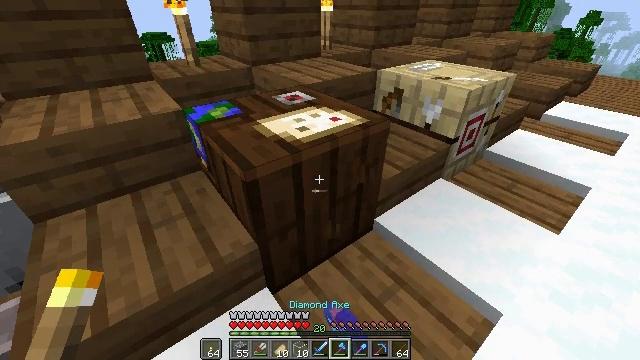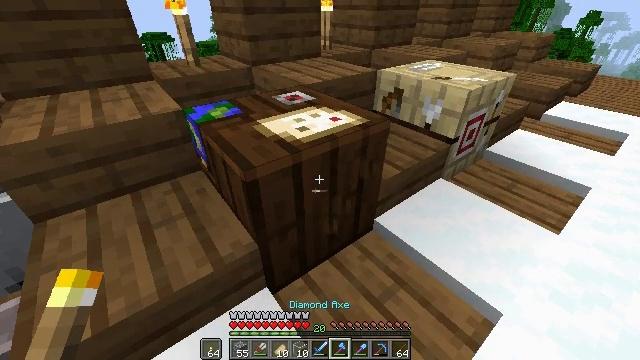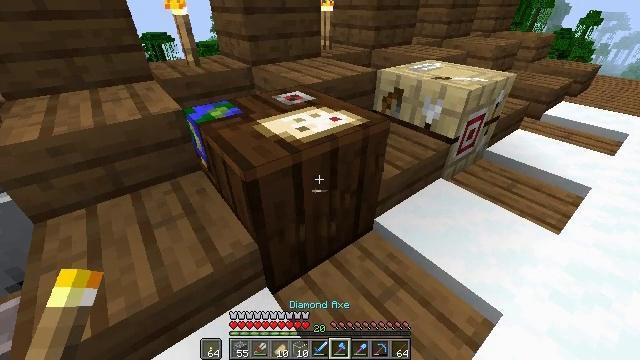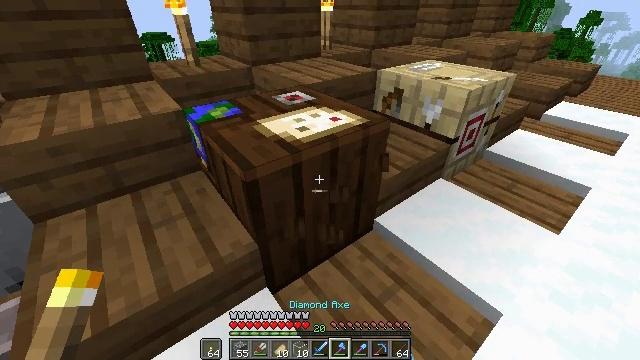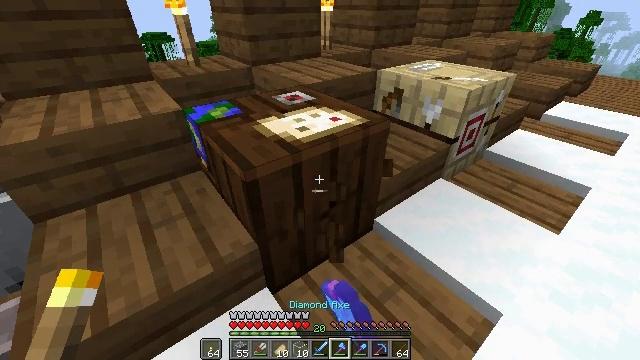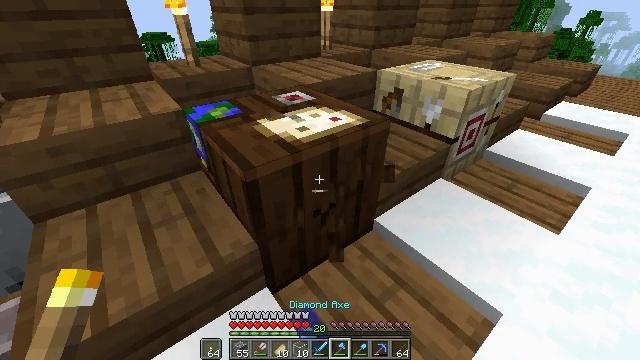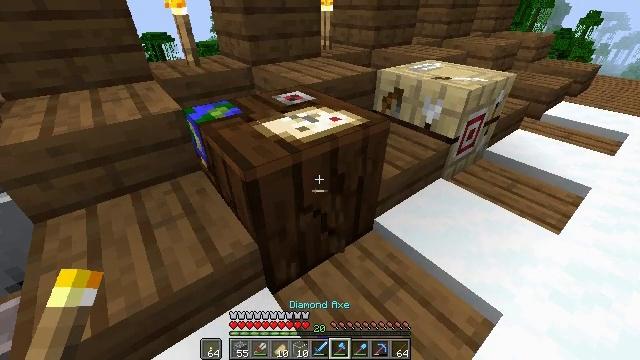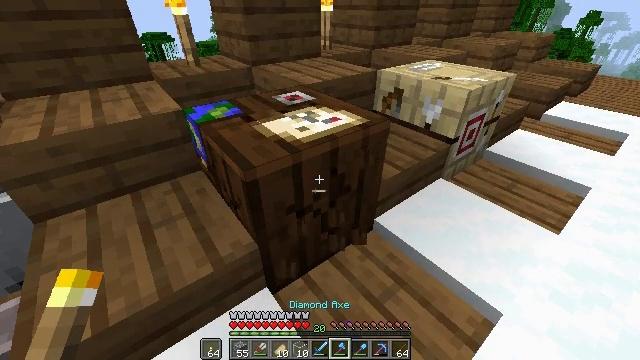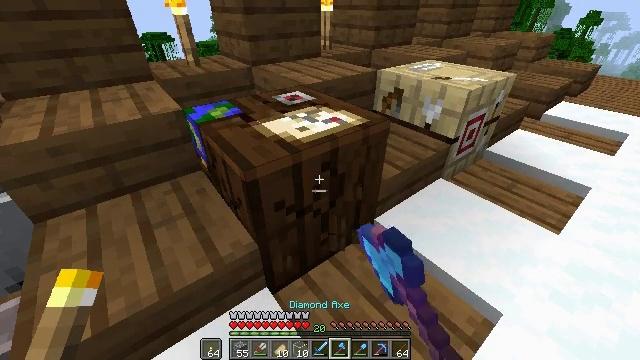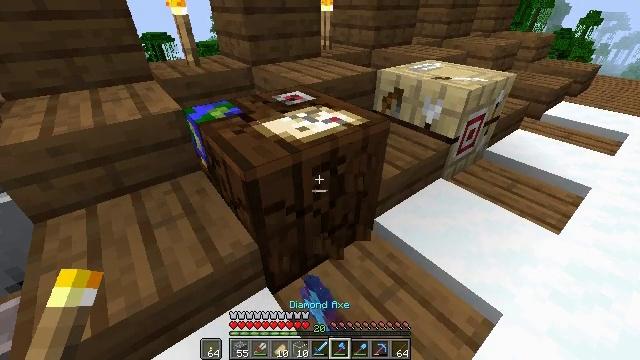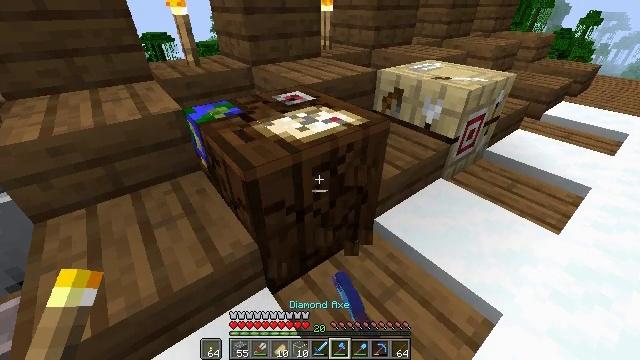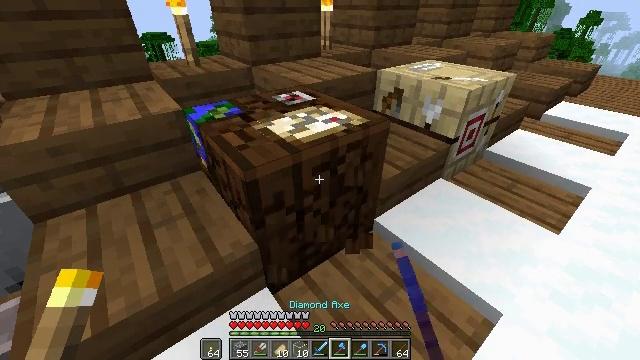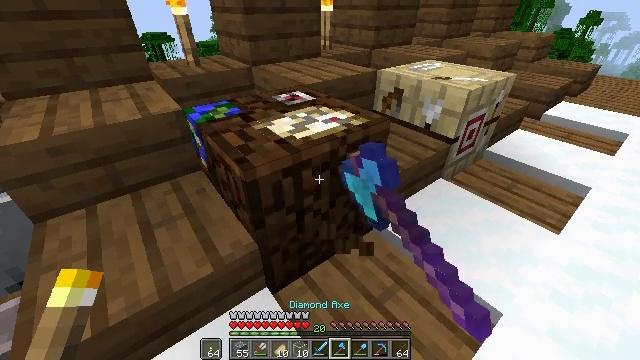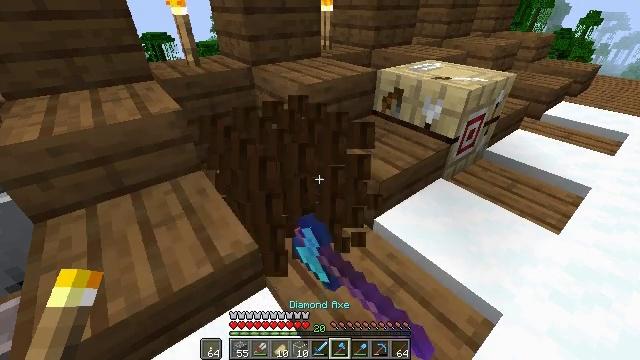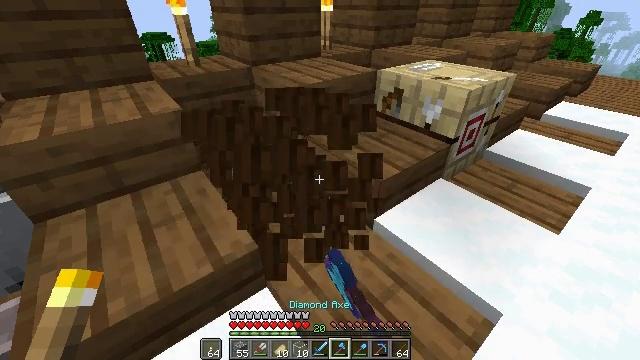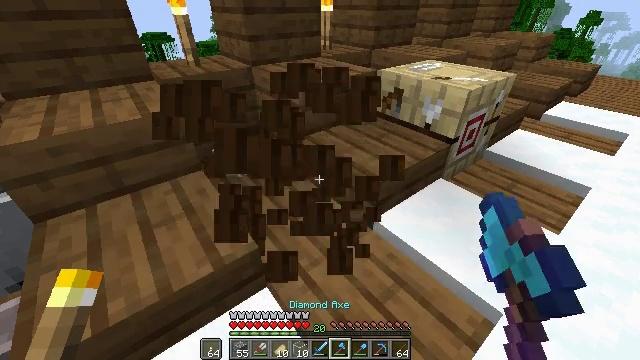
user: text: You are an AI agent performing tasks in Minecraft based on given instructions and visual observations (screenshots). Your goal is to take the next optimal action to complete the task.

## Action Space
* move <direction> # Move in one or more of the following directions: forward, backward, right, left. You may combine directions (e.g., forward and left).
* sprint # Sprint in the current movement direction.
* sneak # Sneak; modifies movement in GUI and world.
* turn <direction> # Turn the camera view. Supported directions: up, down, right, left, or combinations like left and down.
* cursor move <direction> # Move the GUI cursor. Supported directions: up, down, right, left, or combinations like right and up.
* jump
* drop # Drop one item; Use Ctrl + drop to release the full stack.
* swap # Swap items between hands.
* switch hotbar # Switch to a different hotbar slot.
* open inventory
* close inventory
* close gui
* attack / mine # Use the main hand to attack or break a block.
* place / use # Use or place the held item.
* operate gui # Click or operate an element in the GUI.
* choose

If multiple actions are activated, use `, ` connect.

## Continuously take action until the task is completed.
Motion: motion action
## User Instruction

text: Mine the cartography table.
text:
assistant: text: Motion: attack / mine
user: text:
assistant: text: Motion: attack / mine
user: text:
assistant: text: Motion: attack / mine
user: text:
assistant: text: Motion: attack / mine
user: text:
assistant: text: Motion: attack / mine
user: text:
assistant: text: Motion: attack / mine
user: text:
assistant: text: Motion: attack / mine
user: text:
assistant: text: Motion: attack / mine
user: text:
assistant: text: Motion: attack / mine
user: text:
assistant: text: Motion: attack / mine
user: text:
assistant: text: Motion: attack / mine
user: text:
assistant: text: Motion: attack / mine
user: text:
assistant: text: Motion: attack / mine
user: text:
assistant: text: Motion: attack / mine
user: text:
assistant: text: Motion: attack / mine
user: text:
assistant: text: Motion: attack / mine
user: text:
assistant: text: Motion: attack / mine
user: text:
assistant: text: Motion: attack / mine